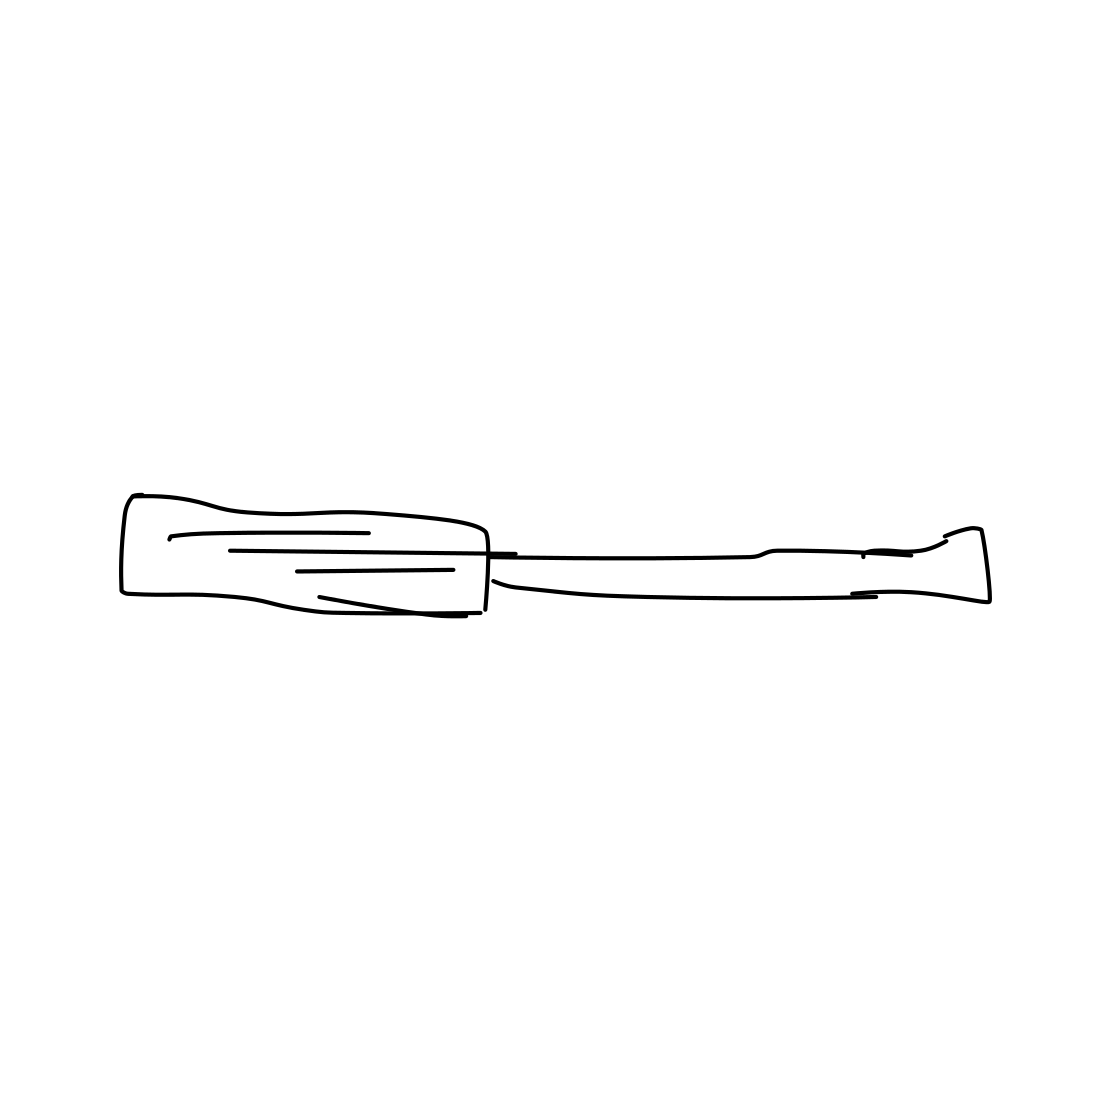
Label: screwdriver